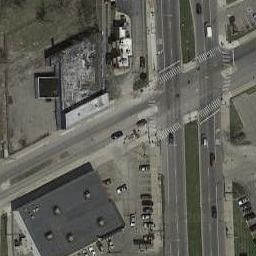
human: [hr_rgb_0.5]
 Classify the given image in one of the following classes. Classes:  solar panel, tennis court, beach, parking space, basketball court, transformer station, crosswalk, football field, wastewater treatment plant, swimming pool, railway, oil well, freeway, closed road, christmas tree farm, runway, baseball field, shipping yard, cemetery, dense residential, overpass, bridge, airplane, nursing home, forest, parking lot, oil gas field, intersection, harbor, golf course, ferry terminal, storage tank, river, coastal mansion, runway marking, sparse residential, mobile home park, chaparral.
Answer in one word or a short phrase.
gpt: intersection